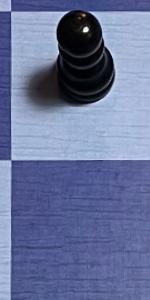
Label: Empty